Interaction volume radius: 5 \u00c5
Interaction volume height: 35 \u00c5
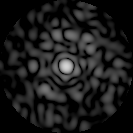
Disorder parameter: 0.8339